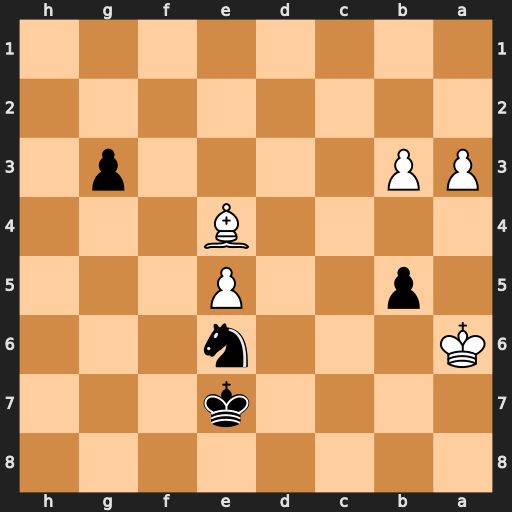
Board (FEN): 8/4k3/K3n3/1p2P3/4B3/PP4p1/8/8
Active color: b
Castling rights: -
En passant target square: -
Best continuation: Nc5+ Kxb5 Nxe4